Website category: sports
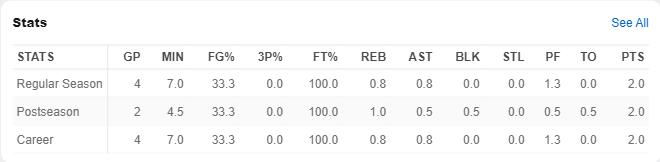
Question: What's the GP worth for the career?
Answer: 4

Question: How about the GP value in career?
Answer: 4

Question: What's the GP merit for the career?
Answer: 4

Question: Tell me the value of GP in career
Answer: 4

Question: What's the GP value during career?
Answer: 4

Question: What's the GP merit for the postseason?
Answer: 2

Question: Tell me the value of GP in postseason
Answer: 2

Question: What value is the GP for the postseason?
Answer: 2

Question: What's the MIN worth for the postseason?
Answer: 4.5

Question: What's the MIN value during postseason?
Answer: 4.5

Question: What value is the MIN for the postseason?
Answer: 4.5

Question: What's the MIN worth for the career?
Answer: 7.0

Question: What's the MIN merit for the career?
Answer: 7.0

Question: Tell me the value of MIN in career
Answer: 7.0

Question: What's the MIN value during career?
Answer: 7.0

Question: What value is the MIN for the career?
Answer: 7.0

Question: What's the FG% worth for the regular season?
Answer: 33.3

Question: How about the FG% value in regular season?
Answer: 33.3

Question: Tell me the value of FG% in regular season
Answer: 33.3

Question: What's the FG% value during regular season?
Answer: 33.3

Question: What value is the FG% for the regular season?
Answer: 33.3

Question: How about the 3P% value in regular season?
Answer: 0.0

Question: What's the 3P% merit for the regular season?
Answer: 0.0

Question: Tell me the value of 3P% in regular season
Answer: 0.0

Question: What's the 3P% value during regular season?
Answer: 0.0

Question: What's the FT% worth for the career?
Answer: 100.0

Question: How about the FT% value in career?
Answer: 100.0

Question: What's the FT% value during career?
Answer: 100.0

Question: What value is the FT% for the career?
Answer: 100.0

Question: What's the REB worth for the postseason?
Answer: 1.0

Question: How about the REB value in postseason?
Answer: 1.0

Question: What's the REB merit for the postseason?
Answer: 1.0

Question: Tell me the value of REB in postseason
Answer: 1.0

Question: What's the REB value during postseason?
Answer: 1.0

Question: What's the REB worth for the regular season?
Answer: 0.8

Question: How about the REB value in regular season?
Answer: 0.8

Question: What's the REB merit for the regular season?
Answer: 0.8

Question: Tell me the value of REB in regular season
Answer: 0.8

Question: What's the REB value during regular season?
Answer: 0.8

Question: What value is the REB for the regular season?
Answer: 0.8

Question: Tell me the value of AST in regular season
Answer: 0.8

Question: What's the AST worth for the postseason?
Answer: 0.5

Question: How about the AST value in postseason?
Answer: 0.5

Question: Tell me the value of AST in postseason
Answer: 0.5

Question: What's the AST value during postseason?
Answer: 0.5

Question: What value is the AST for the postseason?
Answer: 0.5

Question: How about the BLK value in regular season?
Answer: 0.0

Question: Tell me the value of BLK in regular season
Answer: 0.0

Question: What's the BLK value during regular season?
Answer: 0.0

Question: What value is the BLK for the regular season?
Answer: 0.0

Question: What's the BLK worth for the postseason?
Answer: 0.5

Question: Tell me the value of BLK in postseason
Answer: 0.5

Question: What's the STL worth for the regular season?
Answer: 0.0

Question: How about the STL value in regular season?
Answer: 0.0

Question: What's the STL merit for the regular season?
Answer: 0.0

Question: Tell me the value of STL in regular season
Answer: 0.0

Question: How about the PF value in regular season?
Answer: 1.3

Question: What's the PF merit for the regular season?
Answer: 1.3

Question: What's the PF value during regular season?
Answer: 1.3

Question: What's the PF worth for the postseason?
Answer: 0.5

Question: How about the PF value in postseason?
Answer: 0.5

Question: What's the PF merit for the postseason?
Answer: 0.5

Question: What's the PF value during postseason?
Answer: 0.5

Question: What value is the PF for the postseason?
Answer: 0.5